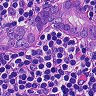
Metastatic tissue present: yes